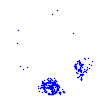
Particle: electron